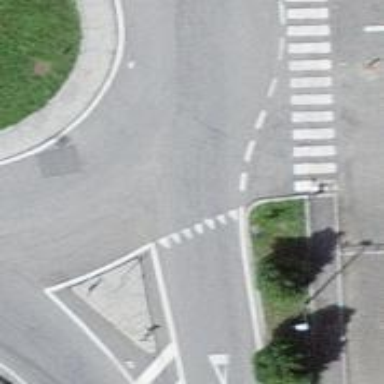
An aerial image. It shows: Road with "give way" sign.